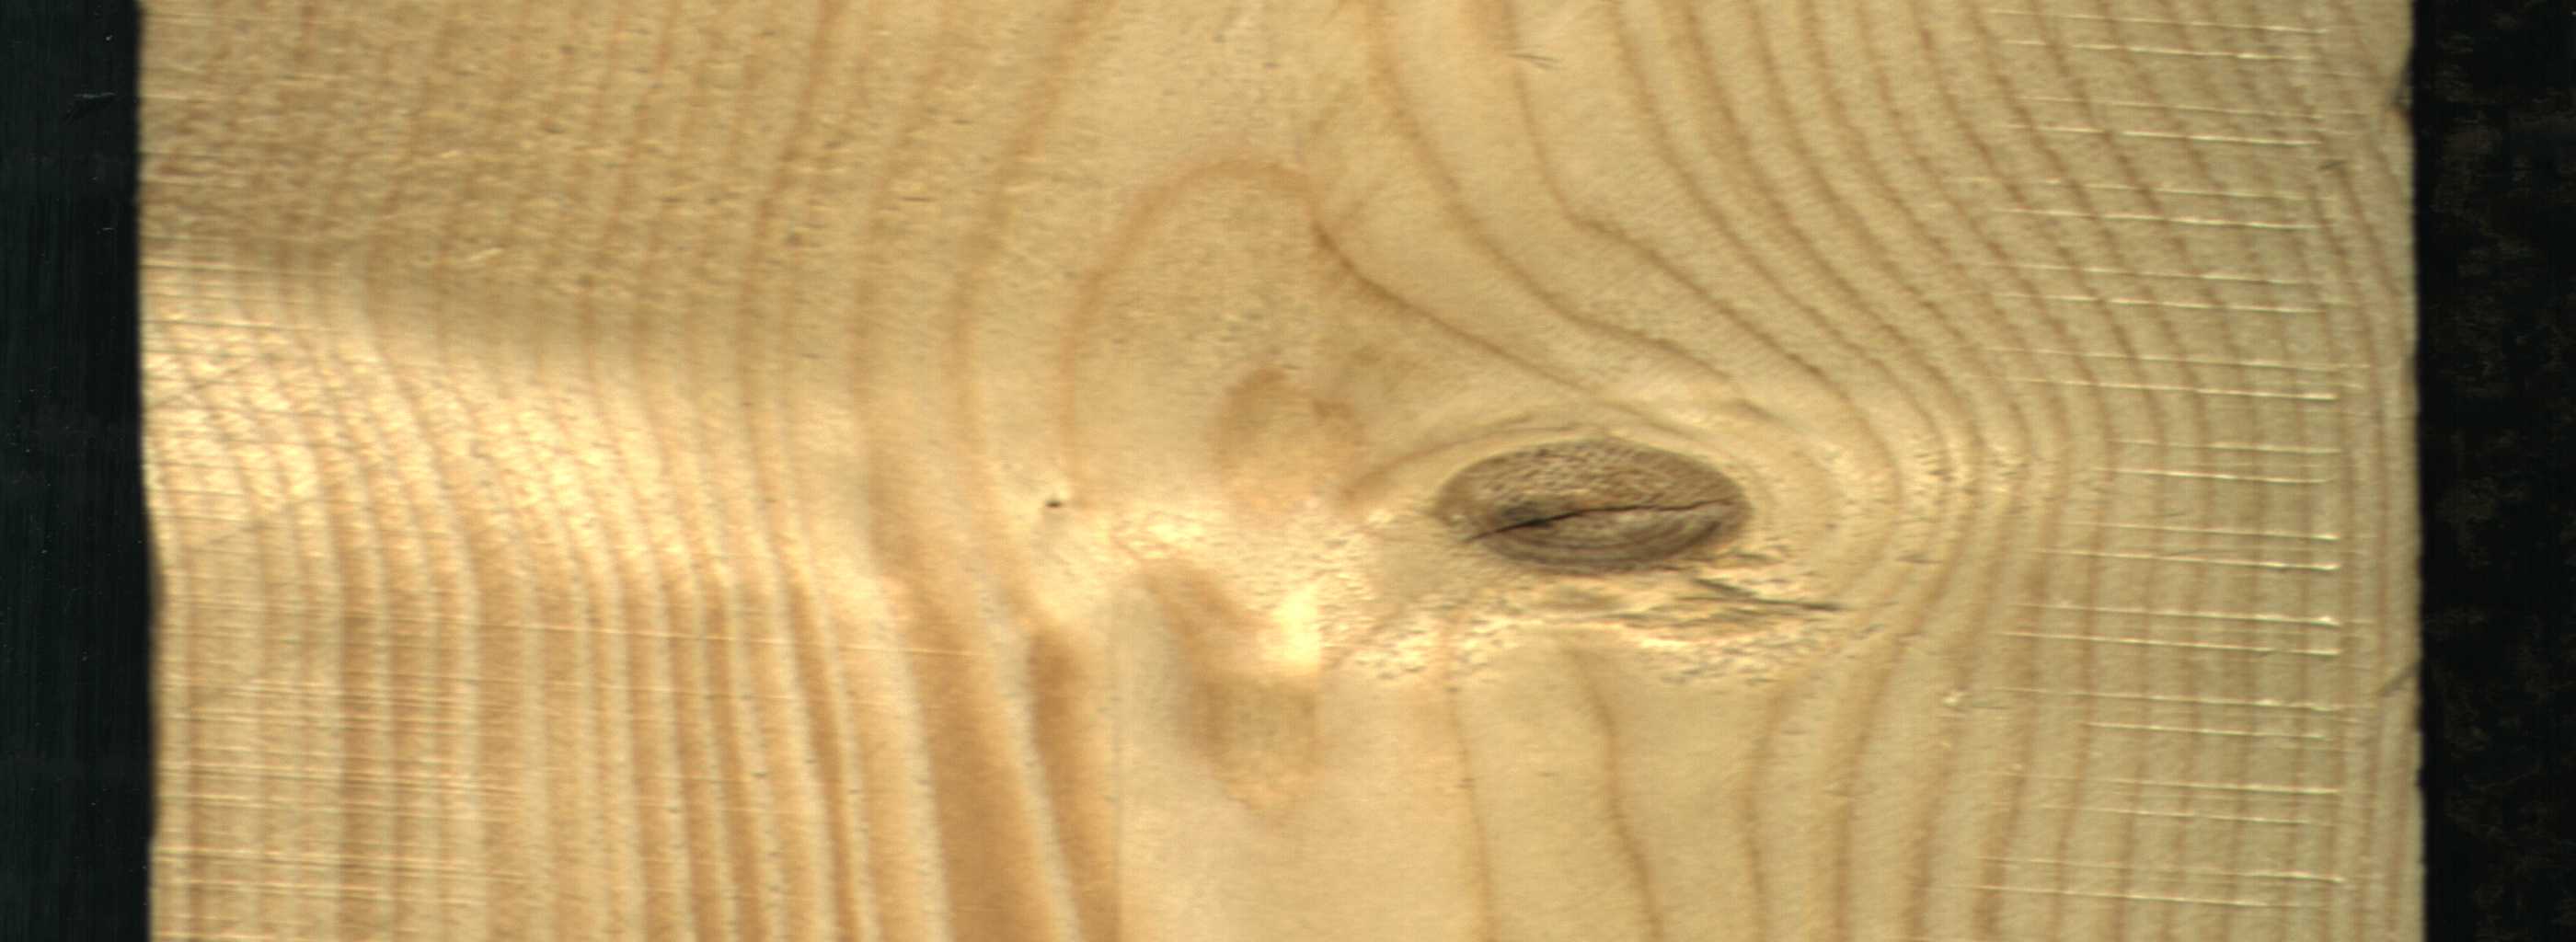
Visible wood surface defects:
knot_with_crack